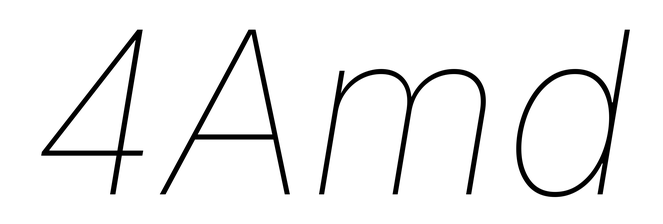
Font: Inter-Italic_Thin_Italic